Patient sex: F
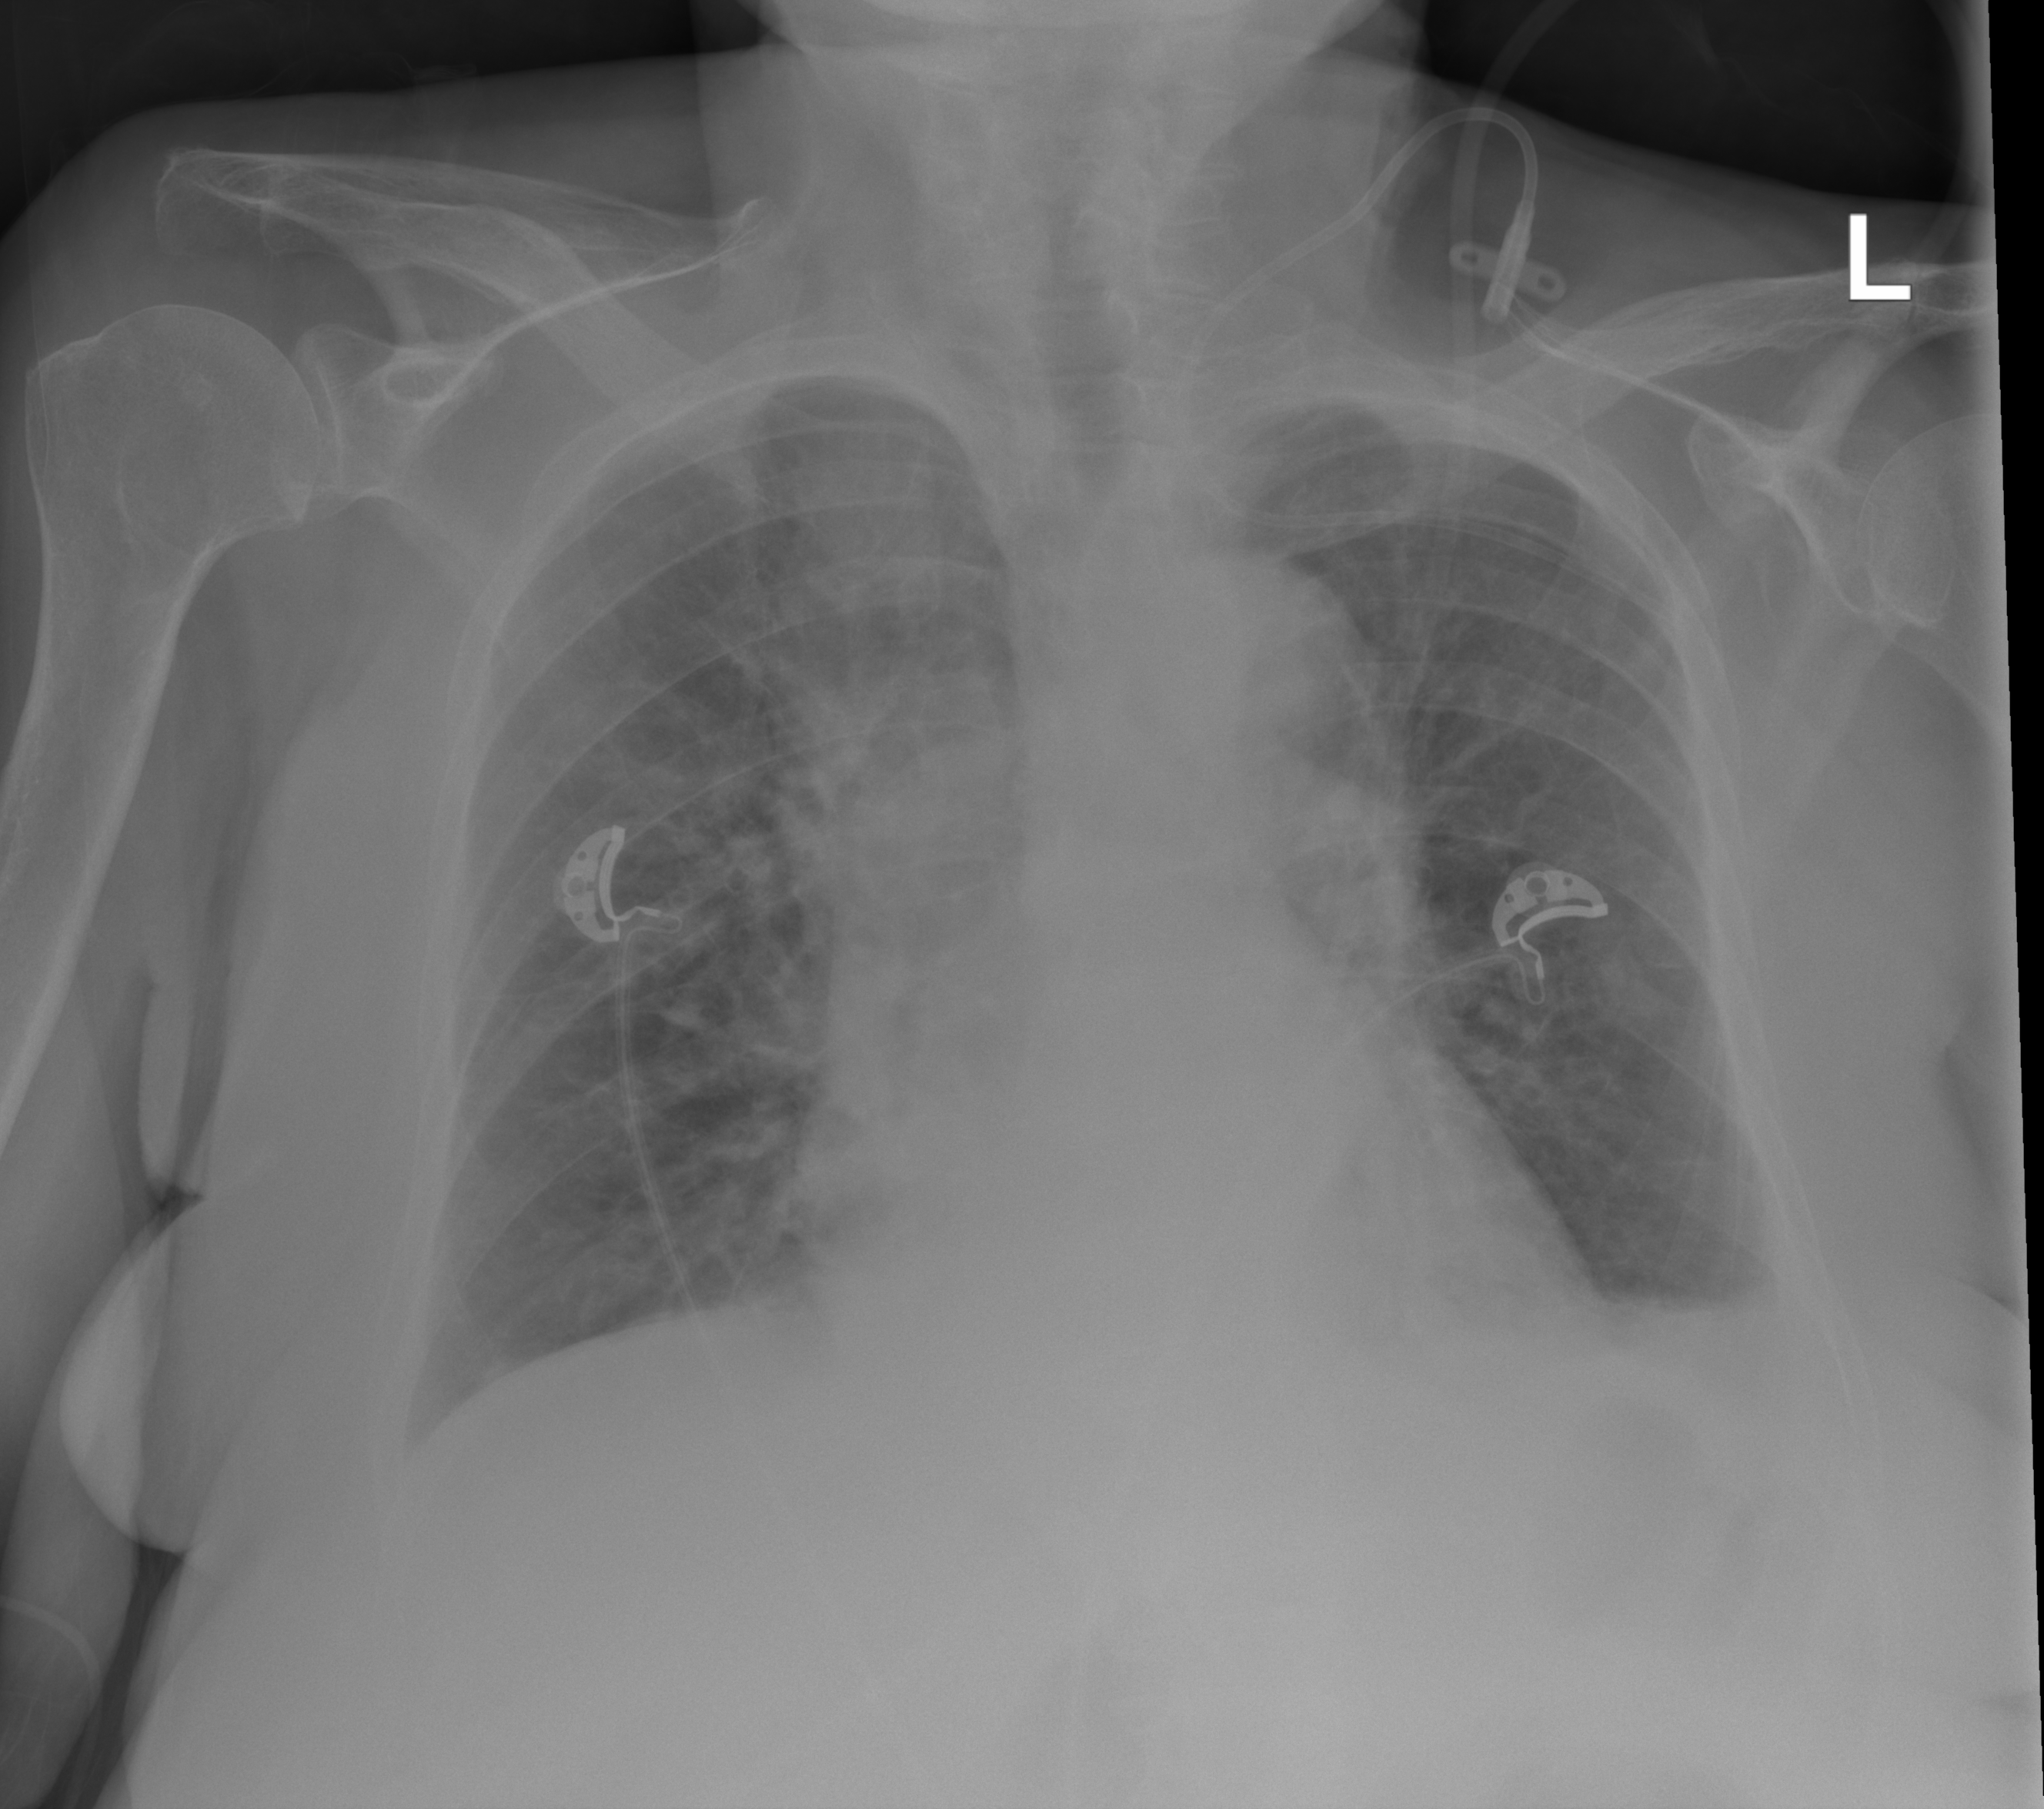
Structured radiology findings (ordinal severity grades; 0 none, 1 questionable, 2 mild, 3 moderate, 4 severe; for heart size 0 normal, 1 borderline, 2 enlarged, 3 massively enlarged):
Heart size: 2
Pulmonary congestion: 2
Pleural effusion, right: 0
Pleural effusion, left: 2
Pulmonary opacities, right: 2
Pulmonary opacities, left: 2
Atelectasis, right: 2
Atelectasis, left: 2